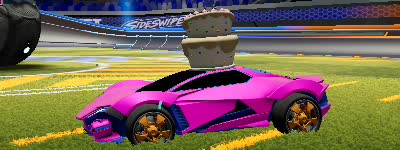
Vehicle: werewolf